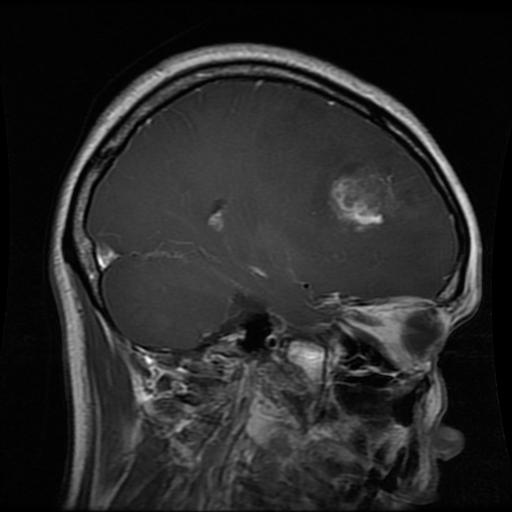
Label: glioma